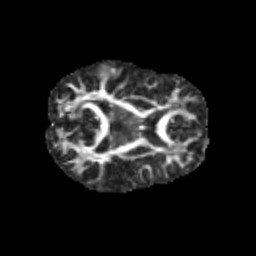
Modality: FA
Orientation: axial
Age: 10
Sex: female
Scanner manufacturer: siemens
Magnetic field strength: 3 T
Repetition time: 3.8 s
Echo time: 0.07 s